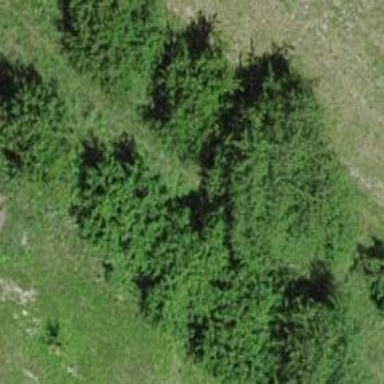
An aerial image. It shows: Beautiful tree in nature.